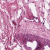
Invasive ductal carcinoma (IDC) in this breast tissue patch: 0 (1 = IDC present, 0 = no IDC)